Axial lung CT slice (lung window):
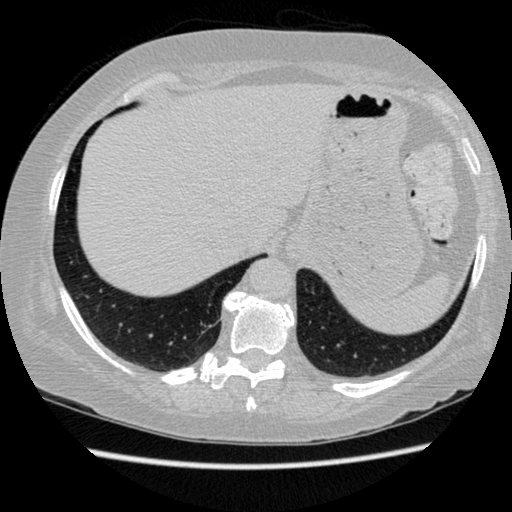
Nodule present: no